Current action and preconditions to check: path_clear

Your task: For each precondition in the list above, predict whether it will hold at this action.

Consider the current scene as observed from the mobile robot's camera, and analyze the predicted future states of all dynamic agents (e.g., people, animals, vehicles, or any moving entities) within the NEXT SECOND.

IMPORTANT: Only answer "very likely" if you are absolutely certain—based on strong, clear evidence—that a dynamic agent will violate the precondition in the predicted future state. Do NOT answer "very likely" for unlikely, ambiguous, or low-probability risks.

Ask yourself for each precondition: Is there a high probability, with clear and convincing evidence, that the predicted future states of any dynamic agent will interfere with the predicted future state of the currently executing action within the NEXT SECOND, causing that precondition to fail?

Assess the risk level based on these predictions. Use "likely" or "very likely" if motions create a clear risk of interference.

Use "neutral" or "improbable" if agents are nearby but their predicted paths are clearly diverging or non-conflicting.

Failure Risk Categories: "very improbable", "improbable", "neutral", "likely", "very likely"

Answer Format: Output ONLY the probability_of_failure value from these categories: "very improbable", "improbable", "neutral", "likely", "very likely"

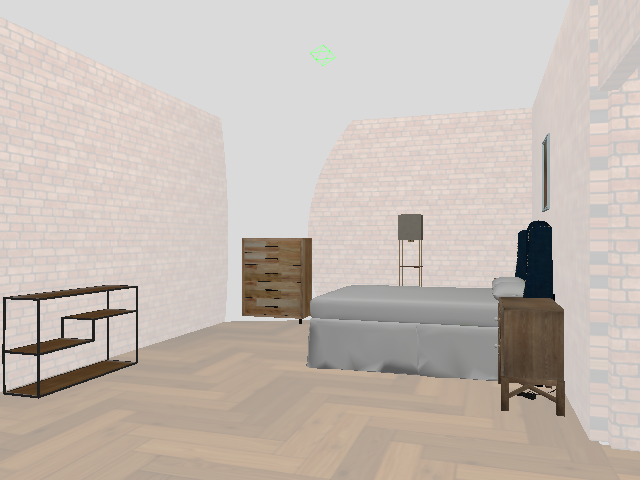

Answer: very improbable